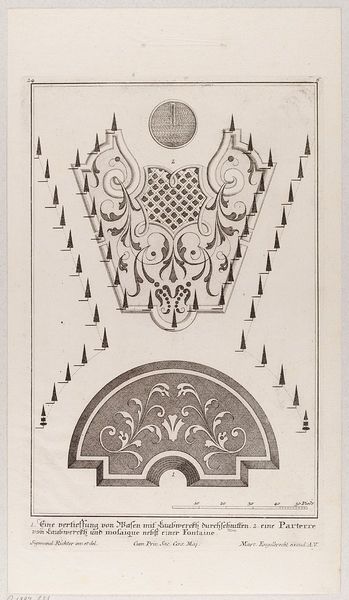
Titel: Gartenparterre
Künstler: Martin Engelbrecht
Standort: Hamburg
Institution: Museum für Kunst und Gewerbe Hamburg
Schlagwörter: baum, ornament, barock, strauch, gitter, garten, springbrunnen, papier, studie, grafik, graphik, ornamente, fotografie, photographie, druckgraphik, druckgrafik, radierung, stich, schnörkel, laubwerk, blattwerk, blumenbeet, parterre, fontaine, kupferstich, akanthus, traktat, wasserzeichen, parks, bandelwerk, akanthusblatt, reproduktionen, barockzeit, barockzeitalter, druckerzeugnisse, bäume, sträucher, gärten, ornamentstich, vorlageblätter, gartenlabyrinth